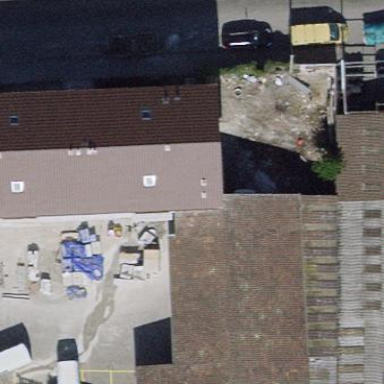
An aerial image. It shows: Gabled roof tile building made up of apartments.